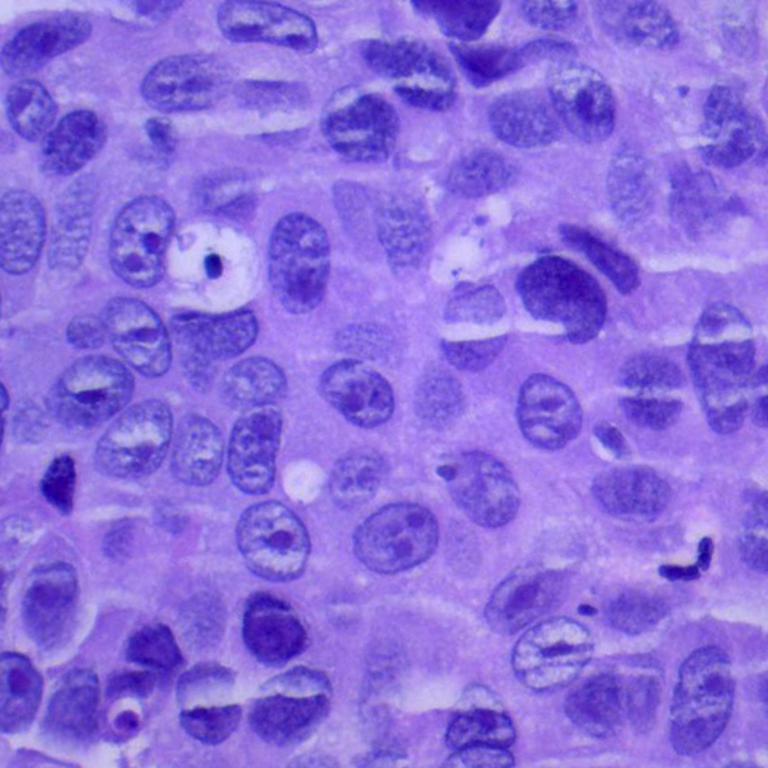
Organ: lung
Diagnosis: squamous carcinomas